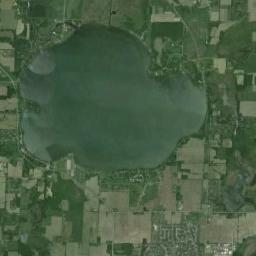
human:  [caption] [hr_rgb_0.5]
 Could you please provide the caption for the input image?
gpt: An almost elliptical turquoise lake surrounded by green and yellow-brown fields .

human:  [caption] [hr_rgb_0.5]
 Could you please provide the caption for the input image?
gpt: The lake blends with the green space .

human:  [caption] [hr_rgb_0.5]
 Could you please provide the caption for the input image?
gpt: There are many meadows beside the lake .

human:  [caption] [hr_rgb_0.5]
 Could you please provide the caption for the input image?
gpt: The lake lies in farmland and the water is green .

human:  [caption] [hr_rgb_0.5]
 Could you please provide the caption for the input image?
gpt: There are many green farmlands around the green lake .